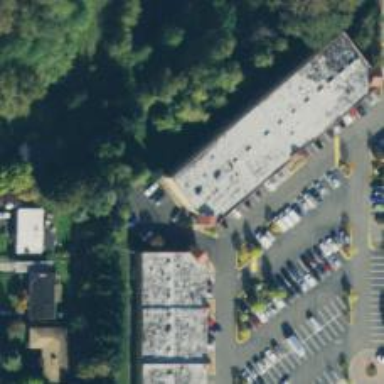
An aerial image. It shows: Car rental facility.